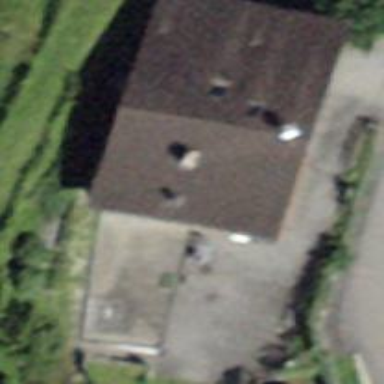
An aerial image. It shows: Detached building.